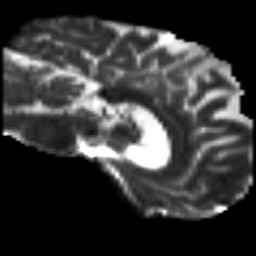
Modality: T2w
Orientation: sagittal
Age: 44
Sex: male
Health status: ill
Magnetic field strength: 3 T
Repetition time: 9 s
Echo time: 0.093 s